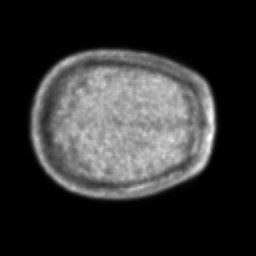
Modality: PET
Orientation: axial
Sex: male
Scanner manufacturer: ge